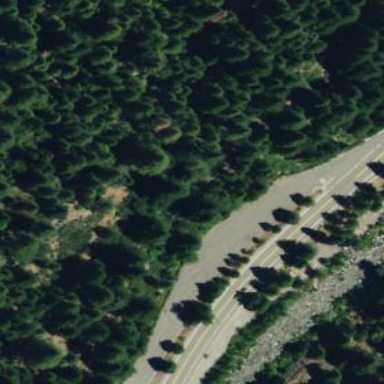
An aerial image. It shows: Rest area along the road.